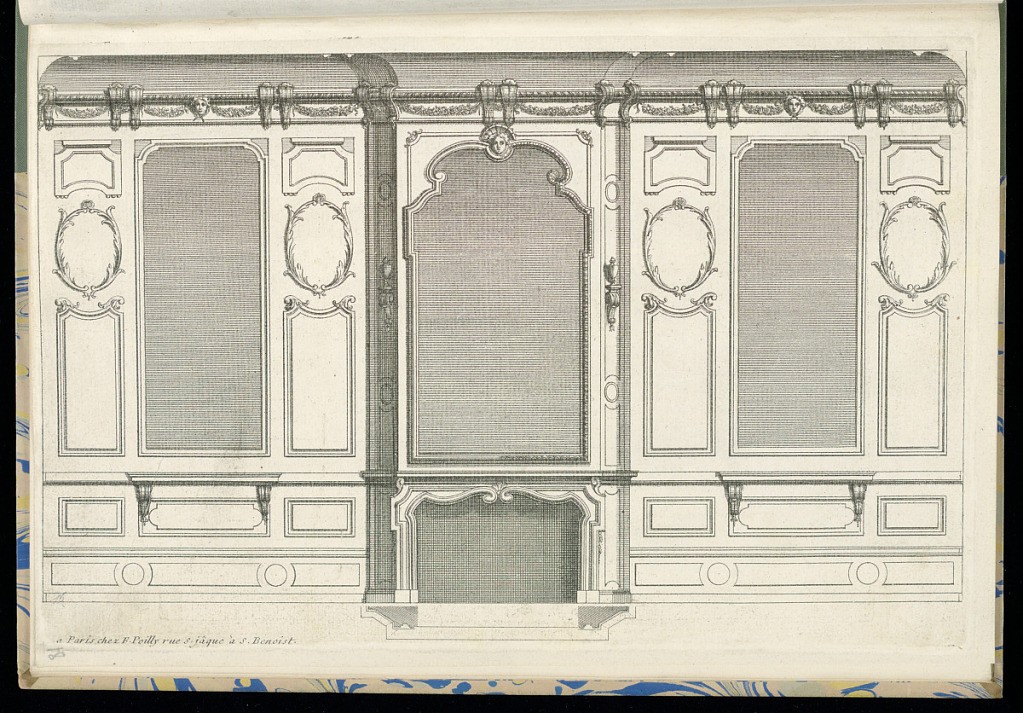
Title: Interior Wall Elevation
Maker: François II de Poilly, French, 1666 – 1741
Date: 1696–1740
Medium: Etching and engraving on laid paper
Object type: Print
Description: An interior wall elevation with a chimney piece and overmantel mirror in the center, flanked by paneling (boiseries), and mirrors with console tables on brackets, decorated with rococo motifs and ornament including scrolling acanthus leaves, scrolling leaves (rinceaux), fleurons, masks (mascarons), and shells, with small, lidded vases on brackets. The frieze of the entablature has corbels with masks (mascarons), and festoons of flowers and leaves. A plan view below the chimney piece to illustrate the shape of the mantel from above.